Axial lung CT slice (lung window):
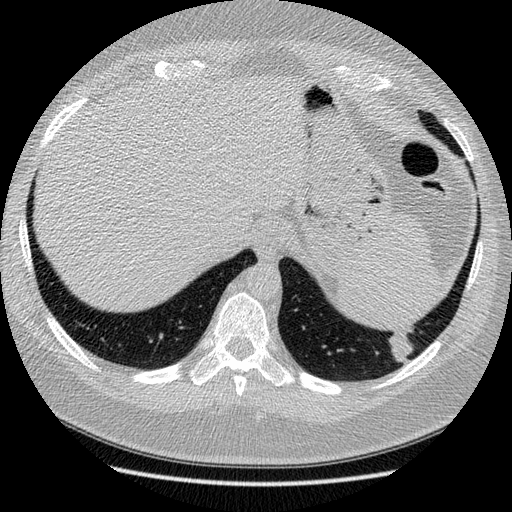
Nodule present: yes
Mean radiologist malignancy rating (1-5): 3.25